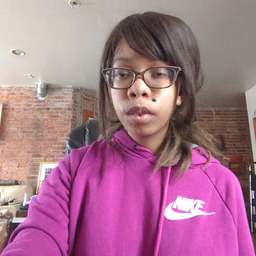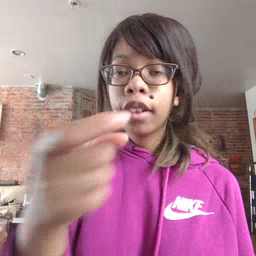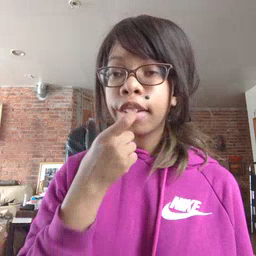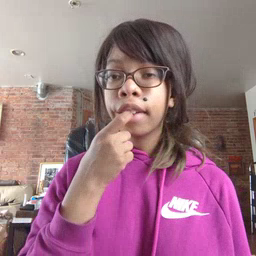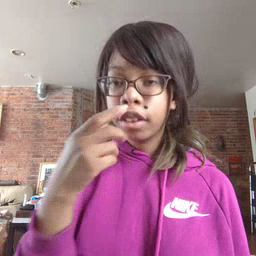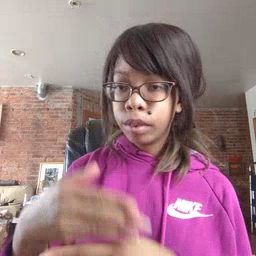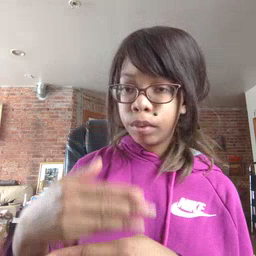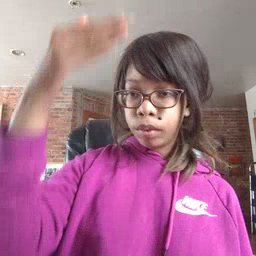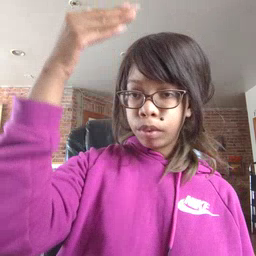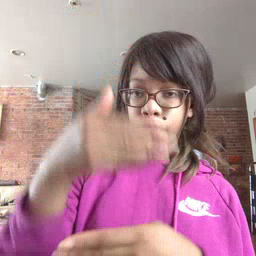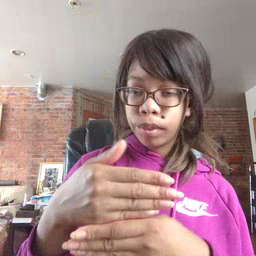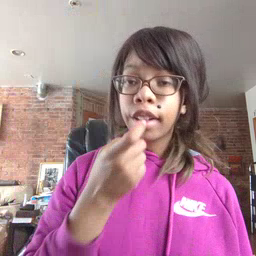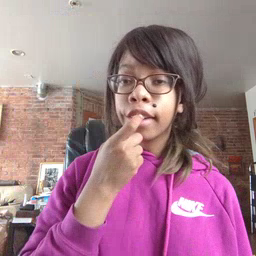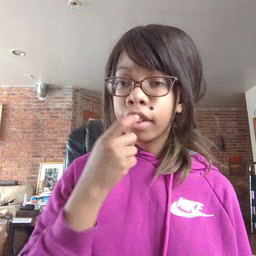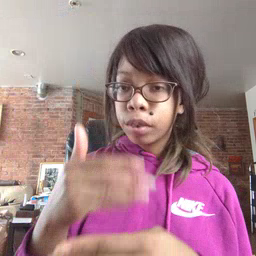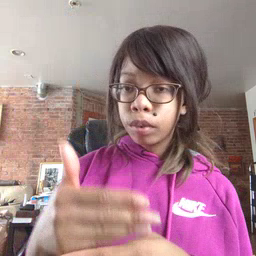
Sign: glasswindow